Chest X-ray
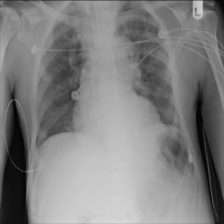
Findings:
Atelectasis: negative
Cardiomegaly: negative
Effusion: negative
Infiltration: negative
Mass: negative
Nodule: negative
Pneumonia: negative
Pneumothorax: negative
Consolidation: negative
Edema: negative
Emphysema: negative
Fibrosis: negative
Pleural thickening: negative
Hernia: negative